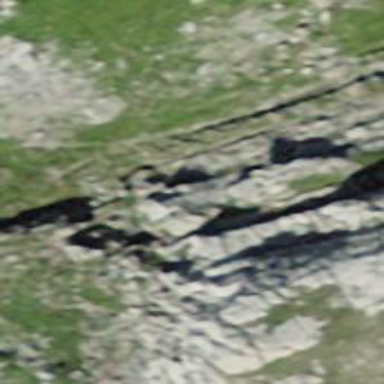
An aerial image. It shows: Natural cliff.